Question: I have multiple locations on Google map that work fine. I display the title for each location in a bubble. The problem is when I insert apostrophe into the title" ' ". Then it stops working. I have tried to replace the apostrophe " ' " with '. This fixes the problem but also display the ' in the title. My current code is:
'''
function initialize(){
geocoder = new google.maps.Geocoder();
var locations = [
<cfoutput query="qryOutletPostcodes">
<cfhttp url="http://maps.googleapis.com/maps/api/geocode/json?address=#postcode#&sensor=false" result="myResult">
<cfset cfData=DeserializeJSON(myResult.filecontent)>
<cfset lat= #cfData.results[1].geometry.location.lat# >
<cfset lng= #cfData.results[1].geometry.location.lng# >
/* [ '<a href="outlets/###id#">#title#</a>', #lat#,#lng#],
[ '<a href="outlets/###id#">#htmlEditFormat(replace(title, "'", "&apos;", "all"))#</a>', #lat#,#lng#], */
[ '<a href="outlets/###id#">#htmlEditFormat(replace(title, "'", "&apos;", "all"))#</a>', #lat#,#lng#],
</cfoutput>
];
var map = new google.maps.Map(document.getElementById('map_canvas'), {
zoom: 7,
center: new google.maps.LatLng( 51.508742, -0.107346),
mapTypeId: google.maps.MapTypeId.ROADMAP,
});
'''

Is there a way to fix this problem? Any help would be appreciated.
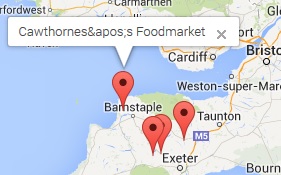
Answer: Try doing:
'''
replace("'", "'")
'''
You simply need to escape the apostrophe within the string.
Sorry didn't read the comments and notice it was answered. Will leave this in place for future Googlers.